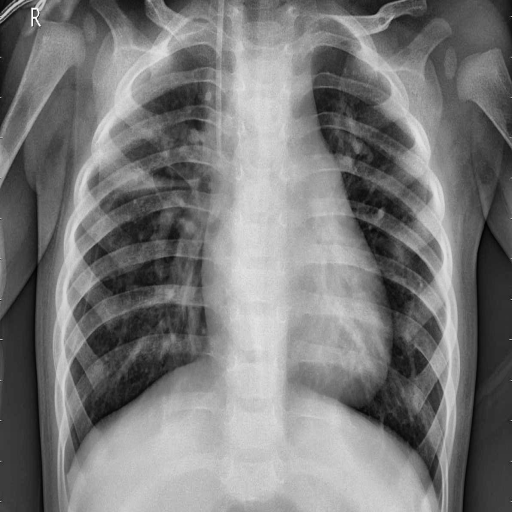
Finding: PNEUMONIA